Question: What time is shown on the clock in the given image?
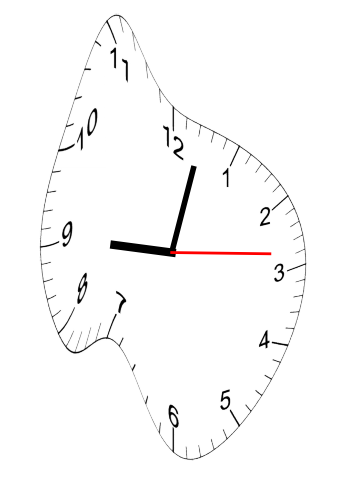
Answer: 09:02:14